Question: I have some space that I don't want between classes.
Here's a Fiddle: <URL>
it should be a box without any spaces in between:

I can't figure out how to erase this space, i googled it of course and apparently it's a common problem, but all solutions I found didn't help me.
'''
<div class='image'>
</div>
<div class='line1'>
</div>
<div class='head'>
</div>
<div class='subBox'>
<div class='sub'></div>
<div class='price'></div>
<div class='button'></div>
</div>
<div style='clear:both;'></div>
<div class='line2'>
</div>
</div>
</div>
<div class='placeholder'>
</div>
'''
'''
.headerimage {
position:absolute;
left:0px;
right:0px;
height:273px;
background-color:#000000;
}
.box1 {
position:relative;
top:273px;
}
.produkt {
width:224px;
height:318px;
position:relative;
float:left;
}
.image {
width:224px;
height:230px;
background-color:#afeeee;
position:relative;
}
.line1 {
width:224px;
height:1px;
background-color:#000000;
position:relative;
}
.head {
width:224px;
height:25px;
background-color:#eeeeee;
position:relative;
}
.subBox {
width:224px;
height:50px;
position:relative;
}
.sub {
width:224px;
height:25px;
position:relative;
}
.price {
width:160px;
height:20px;
background-color:#847077;
position:relative;
float:left;
}
.button {
width:58px;
height:20px;
background-color:#6A5ACD;
position:relative;
float:left;
}
.line2 {
width:224px;
height:5px;
background-color:#000000;
position:relative;
padding-bottom:20px;
}
.placeholder {
height:800px;
width:800px;
position:relative;
padding-top:1000px;
}
'''
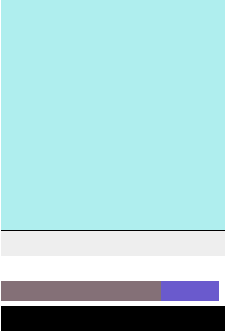
Answer: '''
.sub {
width: 224px;
position: relative;
}
'''
you are getting the white space of 20px from the height of the .sub
Also height of the
'''
.subBox {
width: 224px;
height: 20px;
position: relative;
}
'''